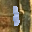
Label: 1